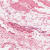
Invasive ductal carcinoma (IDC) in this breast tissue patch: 0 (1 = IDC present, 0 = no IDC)